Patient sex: F
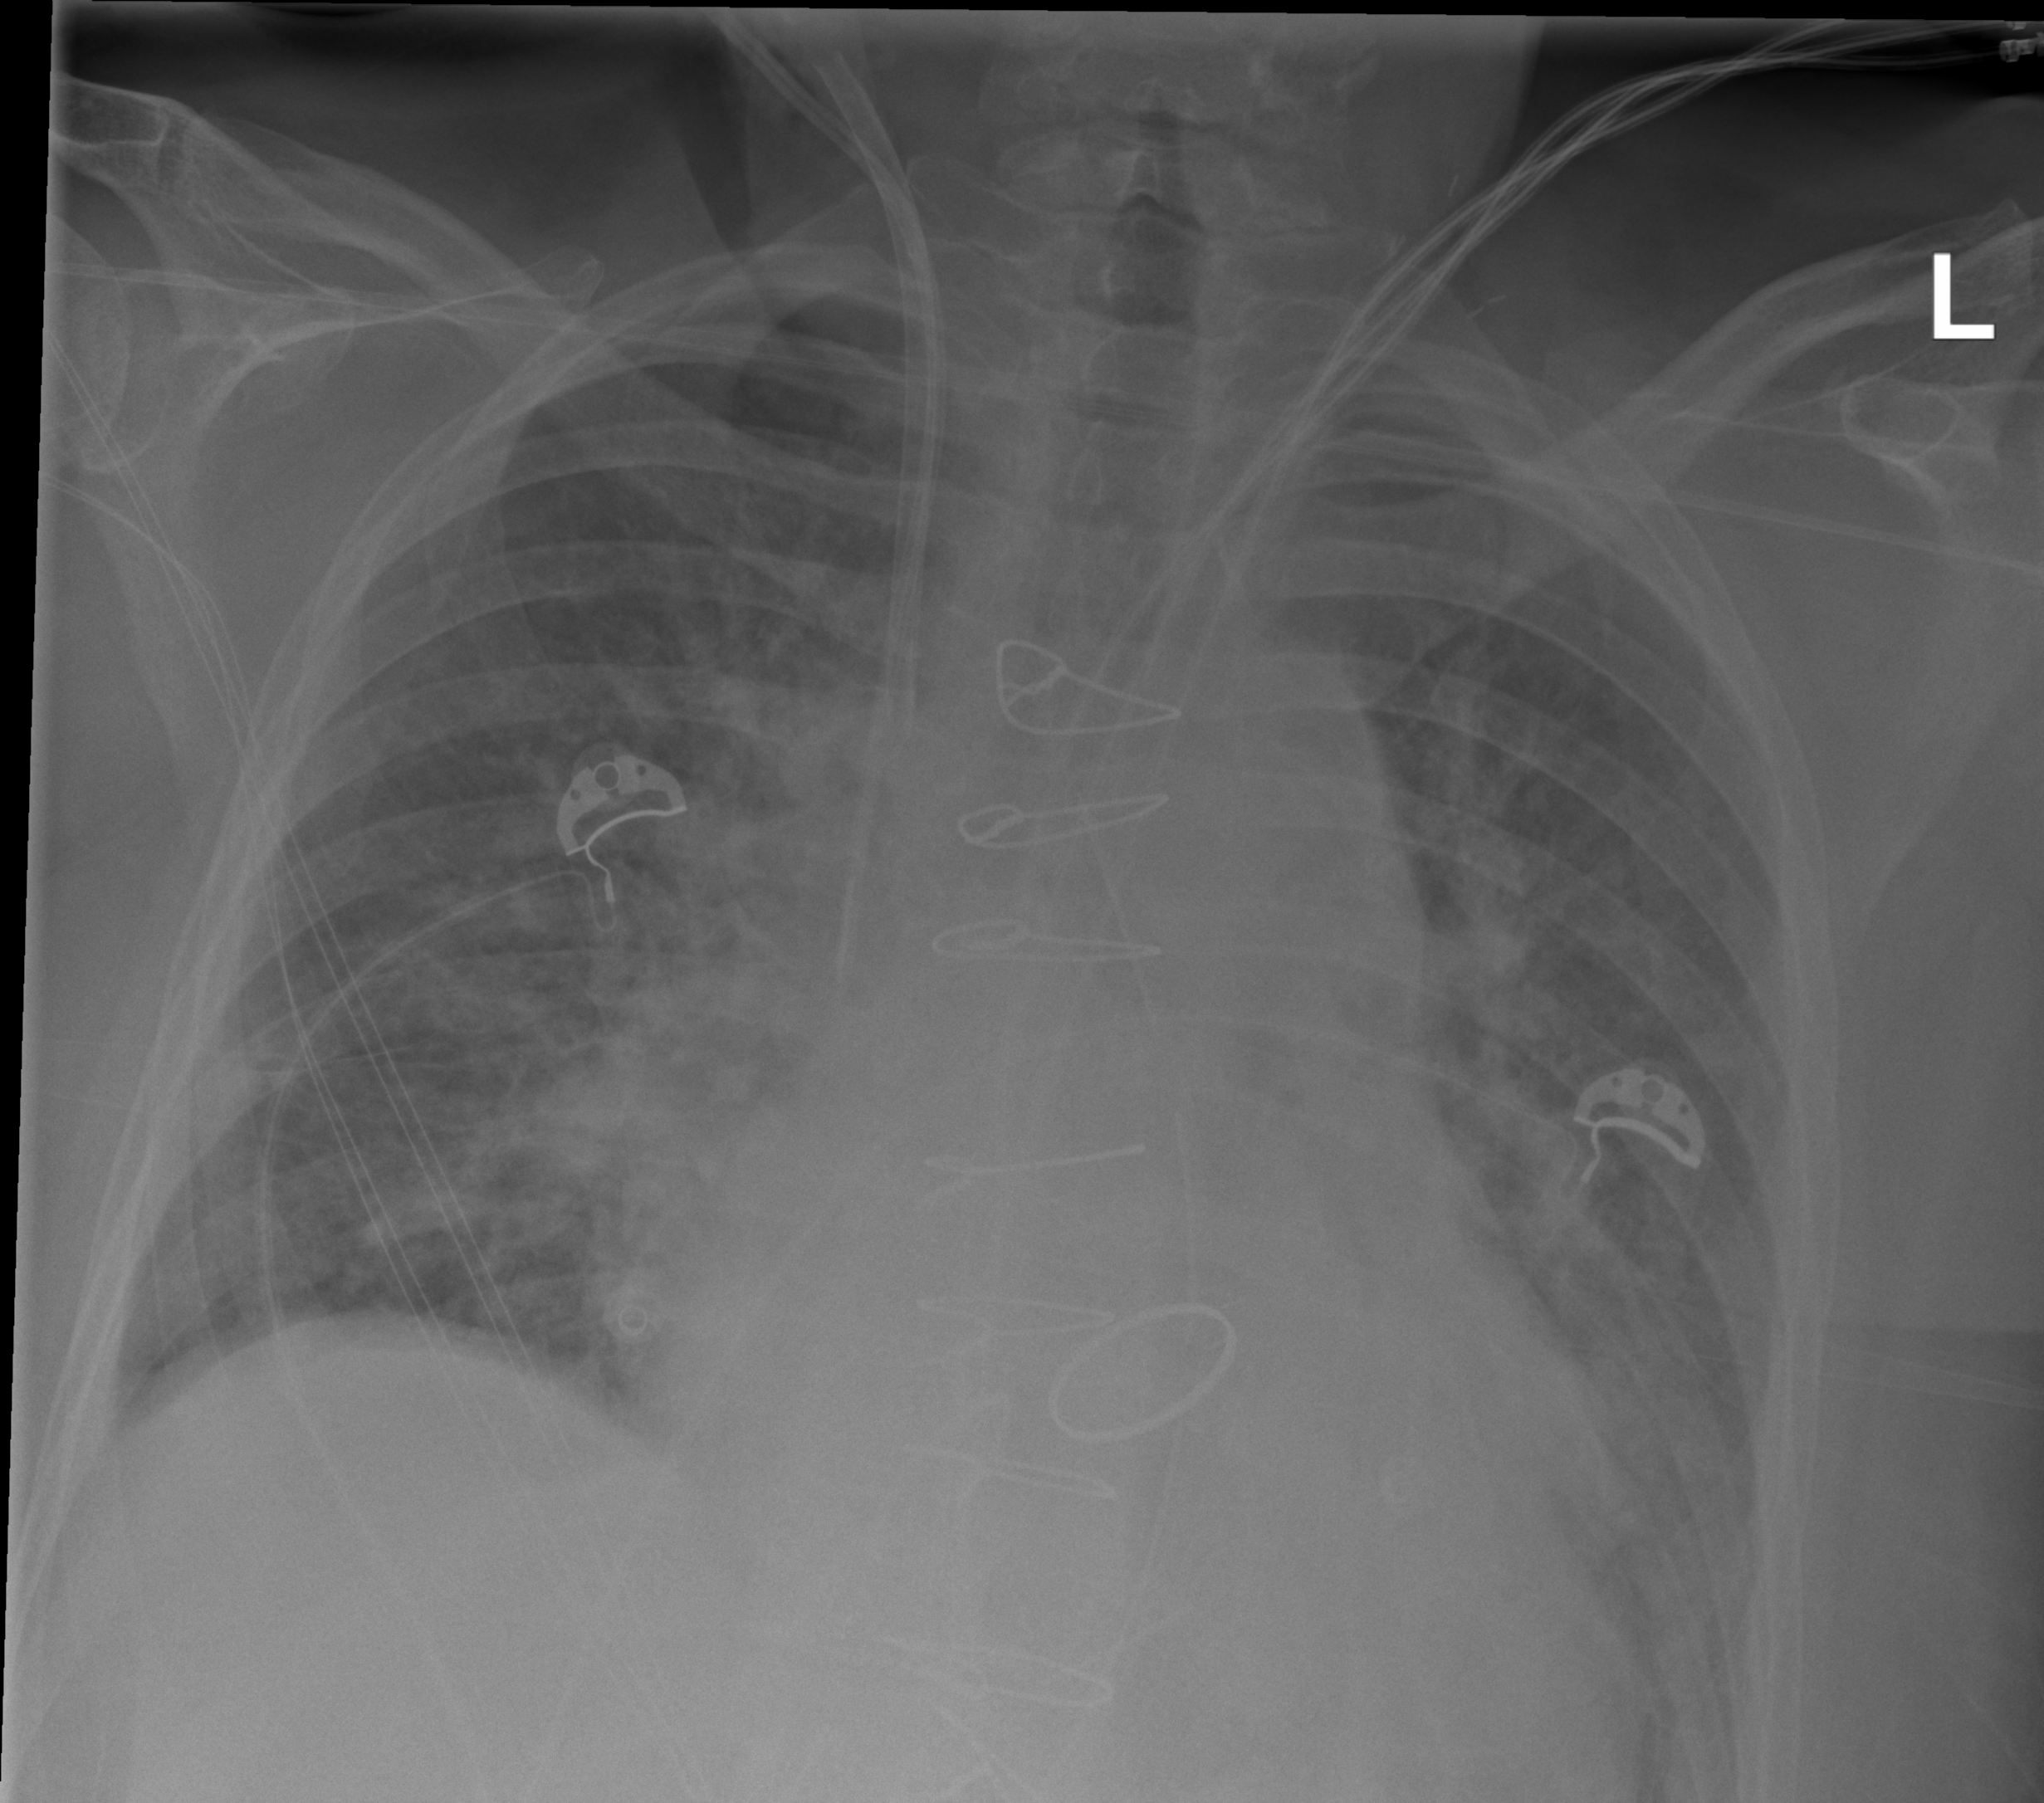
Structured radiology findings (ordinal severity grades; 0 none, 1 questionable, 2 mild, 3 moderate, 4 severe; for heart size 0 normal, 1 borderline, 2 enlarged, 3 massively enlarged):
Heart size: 2
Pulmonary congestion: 2
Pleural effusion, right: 1
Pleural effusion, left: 1
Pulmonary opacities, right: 2
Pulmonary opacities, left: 2
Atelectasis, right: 2
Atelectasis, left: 2